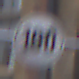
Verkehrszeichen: EndeGeschwindigkeit100
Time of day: Midday
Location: Outdoor (Urban)
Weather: Overcast
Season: NotSpecified
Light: Natural